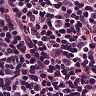
Metastatic tissue present: yes